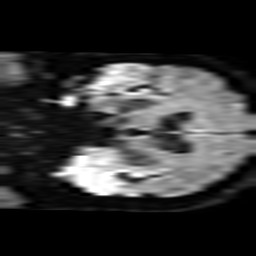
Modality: TRACE
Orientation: coronal
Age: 59
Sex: male
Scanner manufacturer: philips
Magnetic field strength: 3 T
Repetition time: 3.084 s
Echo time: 0.076 s